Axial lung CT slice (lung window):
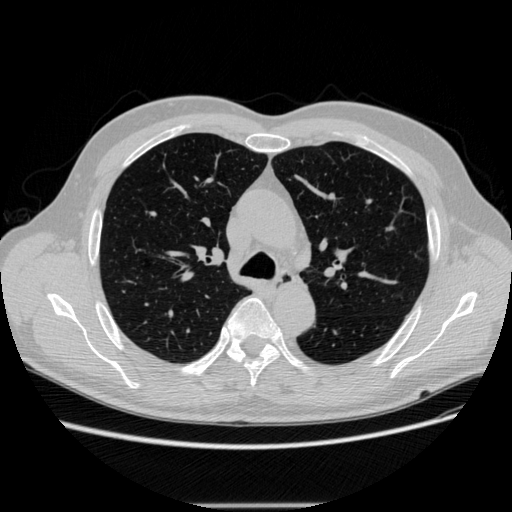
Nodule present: no